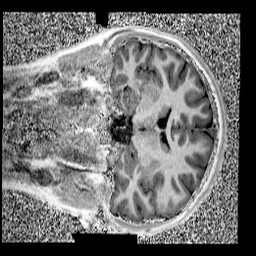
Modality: UNIT1
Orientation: coronal
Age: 13
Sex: female
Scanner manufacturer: siemens
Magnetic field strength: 3 T
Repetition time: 4 s
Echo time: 0.00299 s